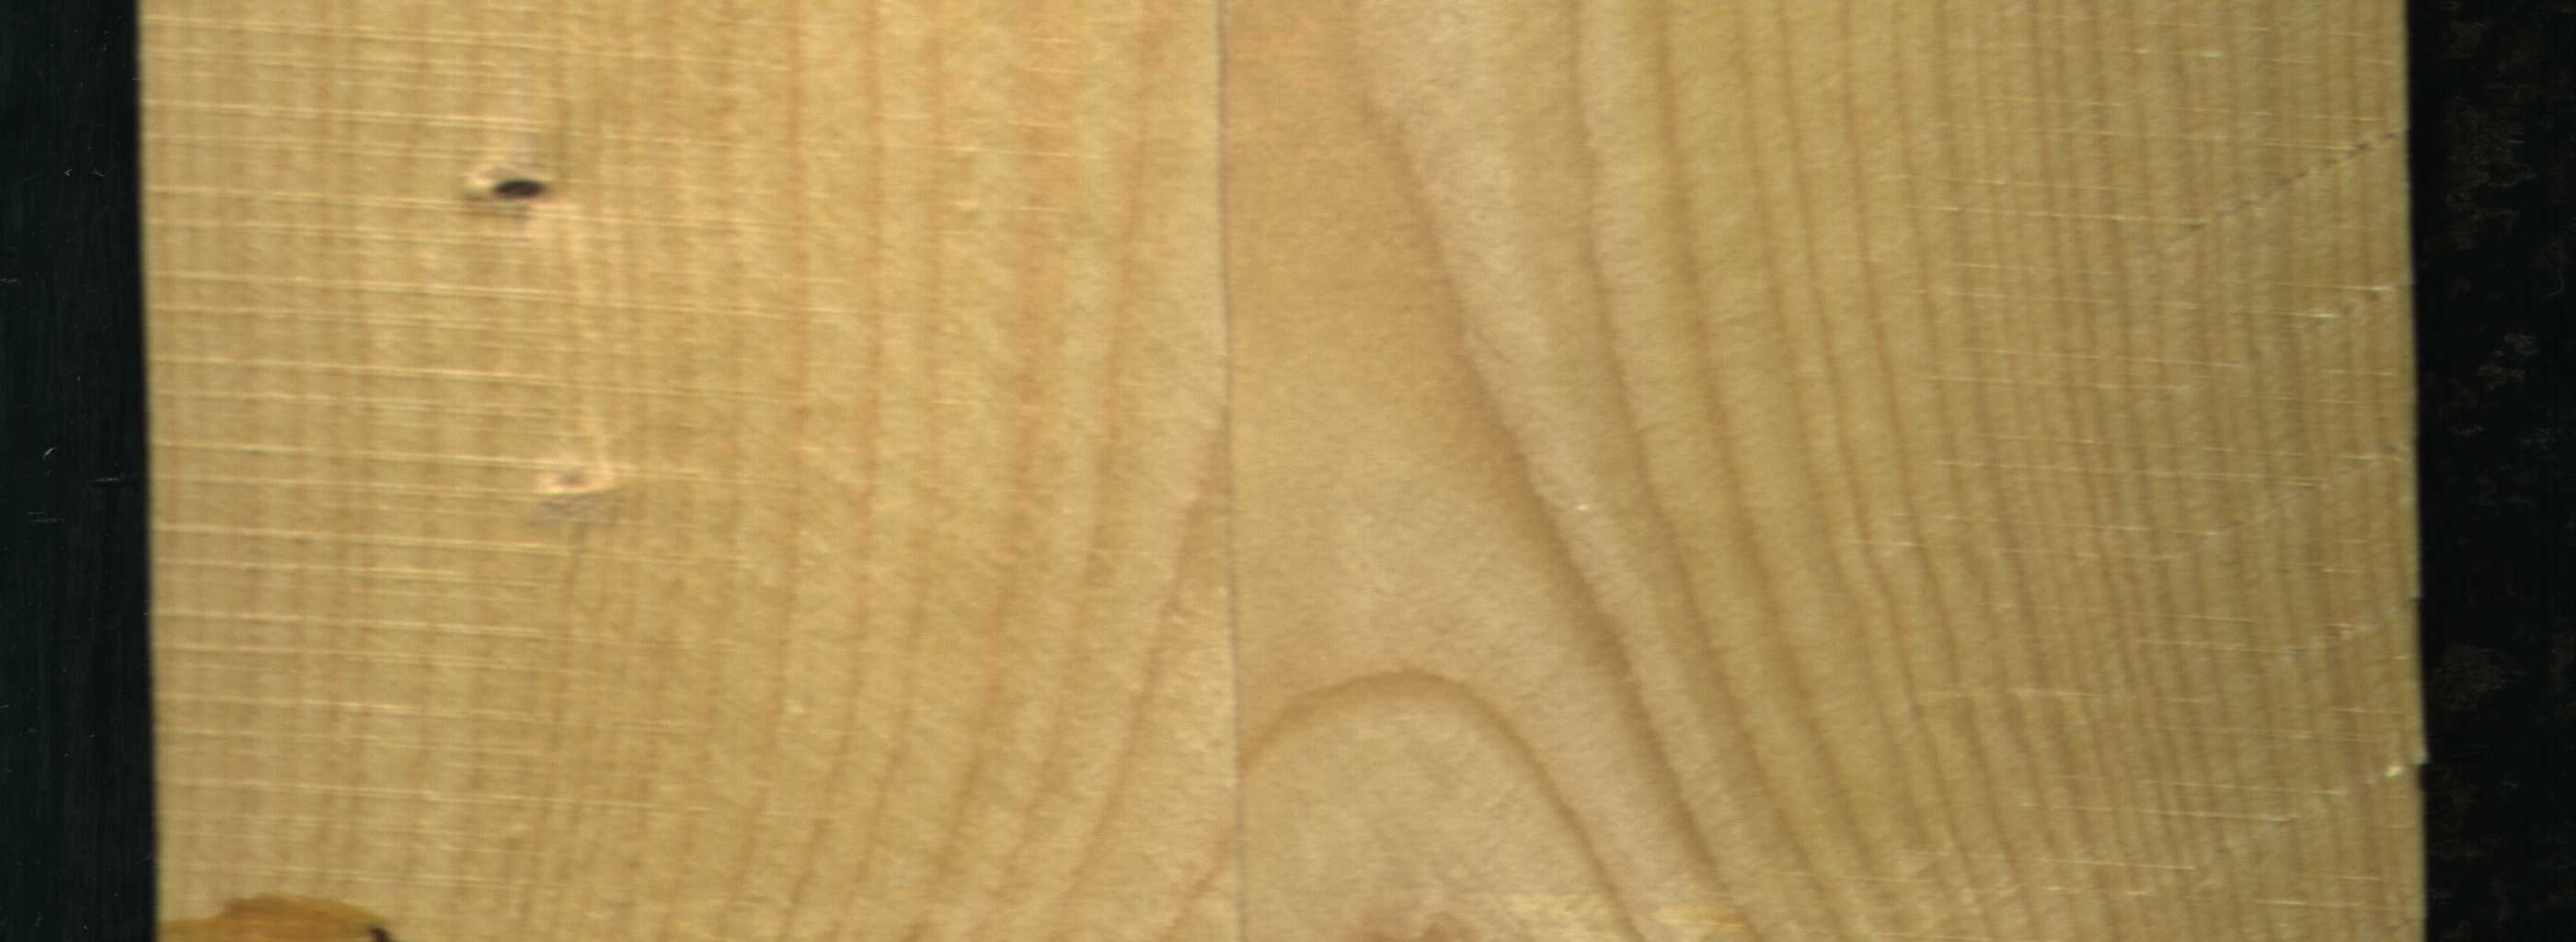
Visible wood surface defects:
resin
Dead_Knot